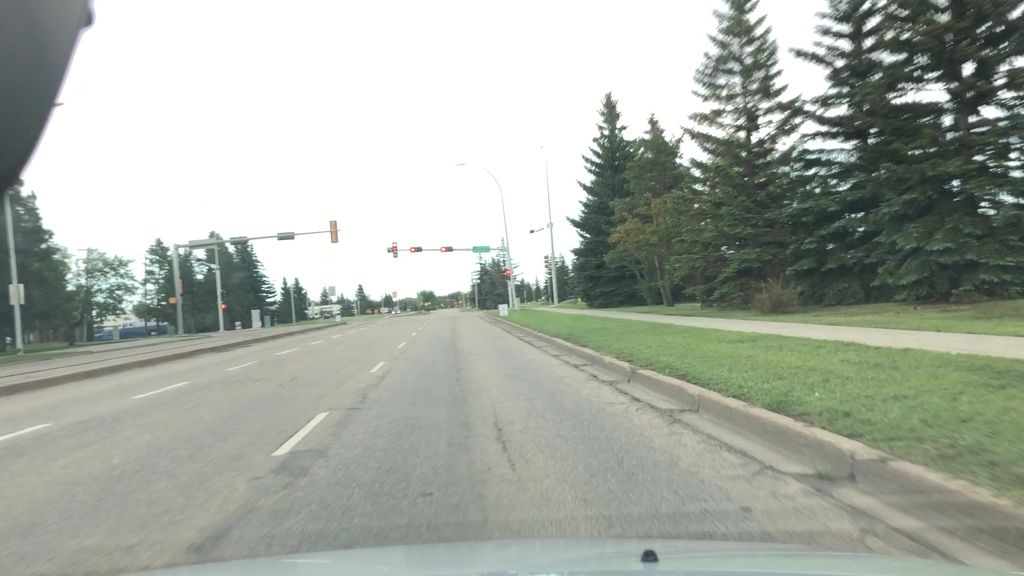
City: edmonton